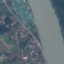
Land use / land cover class: River